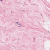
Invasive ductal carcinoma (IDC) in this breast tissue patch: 0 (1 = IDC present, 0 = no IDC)